Aerial crown-view tile of a tropical tree (Barro Colorado Island, Panama), acquired 20250818:
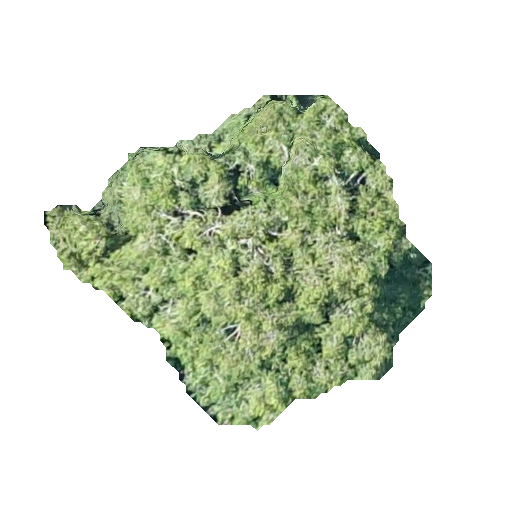
Species: Guatteria lucens
GBIF accepted scientific name: Guatteria lucens
Crown area: 113.887 m²